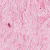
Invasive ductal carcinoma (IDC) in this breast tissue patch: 0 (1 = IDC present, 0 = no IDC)